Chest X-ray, PA view. Patient: 51 years old, sex F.
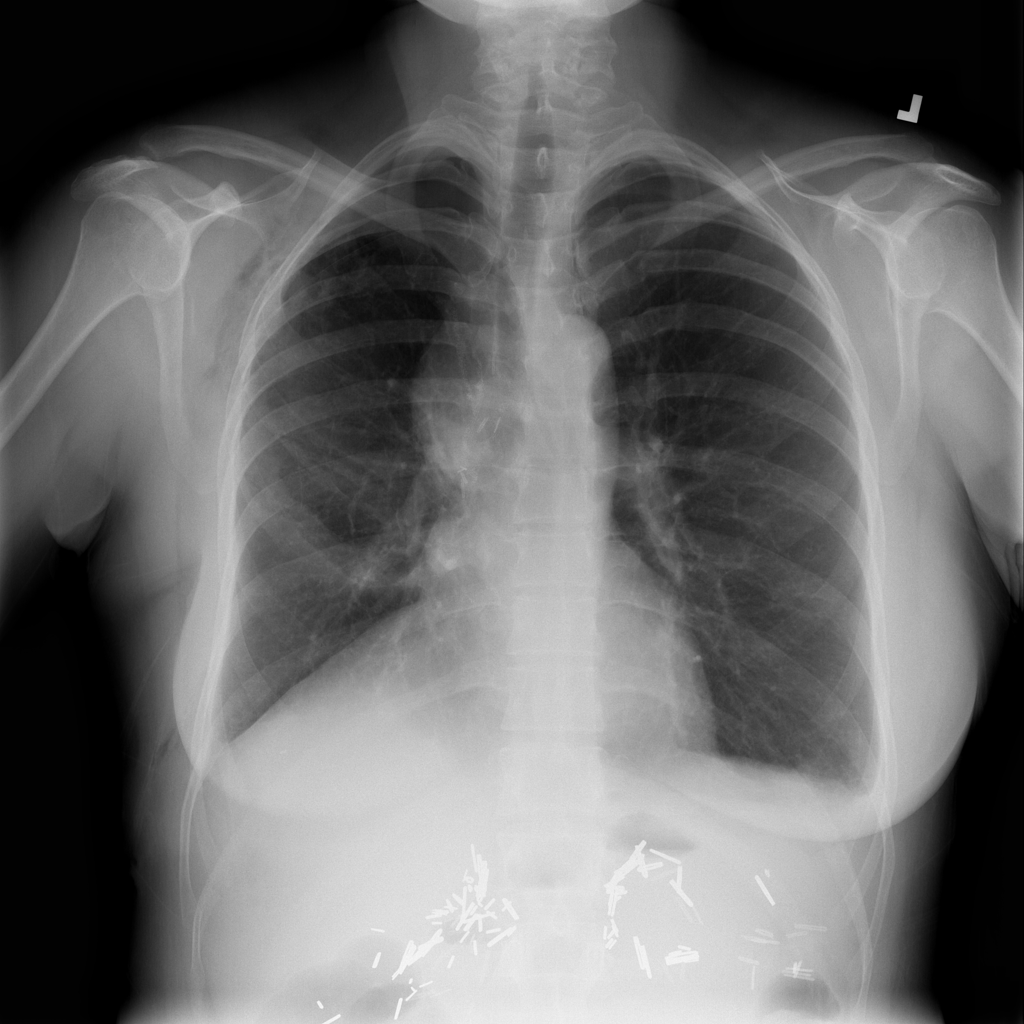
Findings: Atelectasis, Emphysema, Infiltration, Mass, Pneumothorax